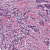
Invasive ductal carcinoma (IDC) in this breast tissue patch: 1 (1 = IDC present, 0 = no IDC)